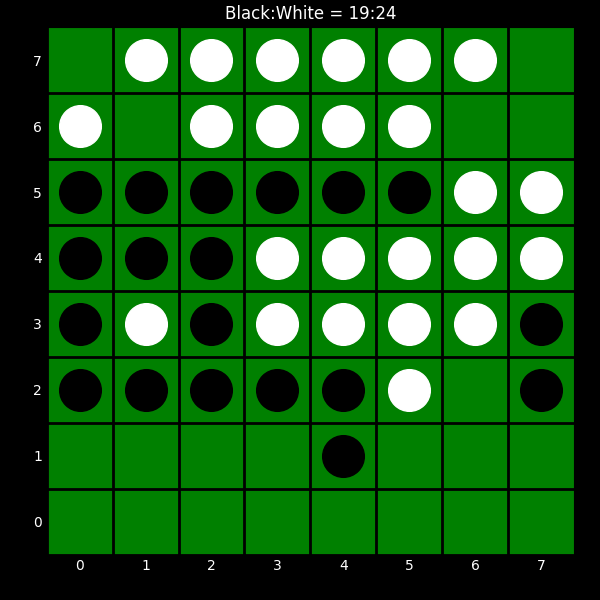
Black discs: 19
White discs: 24